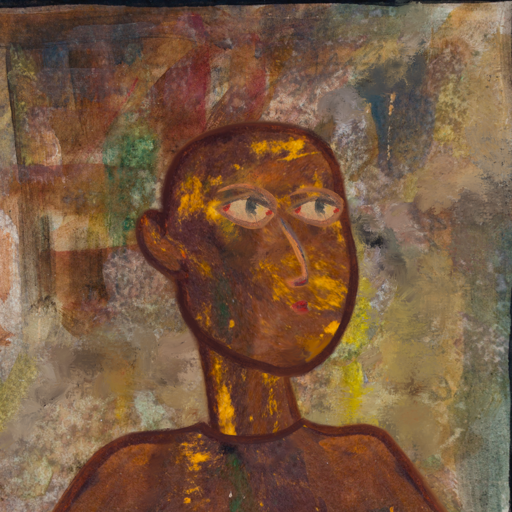
Background: Mosgoul, Head And Neck Side: Comrade, Face Side: GypsyMother, Bust: Comrade, Hair Side: Blank, Head Accessory: Blank, Second Necklace: Blank, Necklace: Blank, Baby: Blank